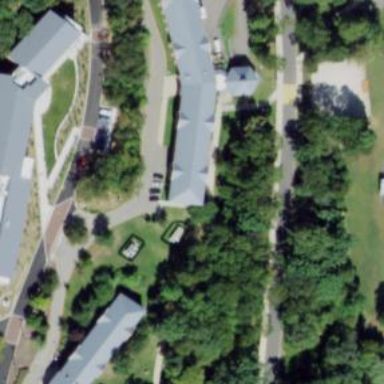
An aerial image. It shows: Dormitory building.